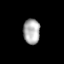
Tissue: skin
Cell type: Epithelial cells
Senescence score: 0.7021
Nuclear area (px): 412
Mean DAPI intensity: 174.046